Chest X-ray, AP view. Patient: 26 years old, sex M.
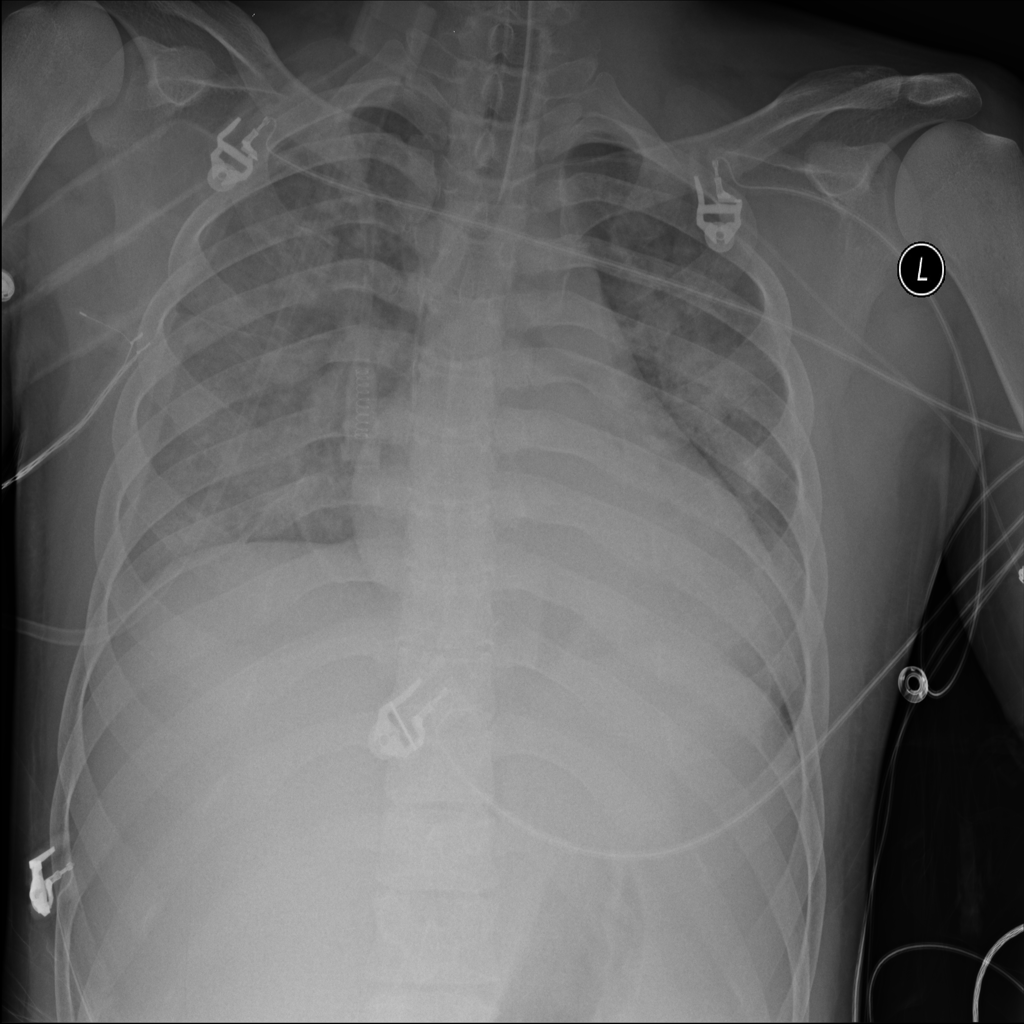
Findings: Infiltration